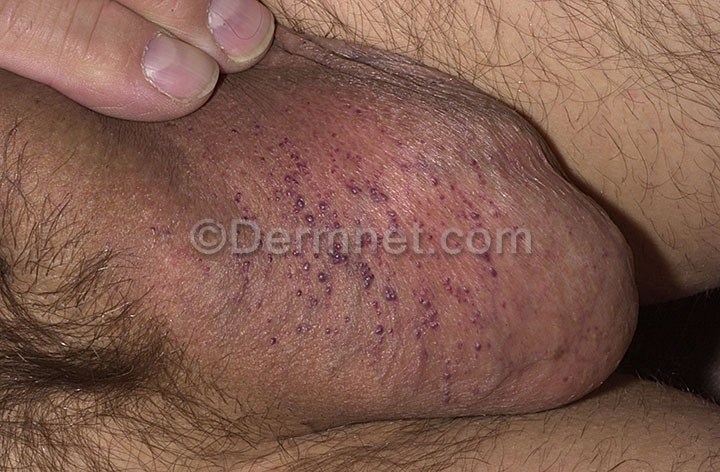
Disease: Vascular Tumors